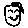
Label: smiley face